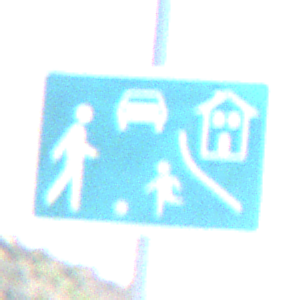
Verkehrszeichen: BeginnVerkehrsberuhigterBereich
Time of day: Midday
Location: Outdoor (Nature)
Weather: Clear
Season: NotSpecified
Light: Natural